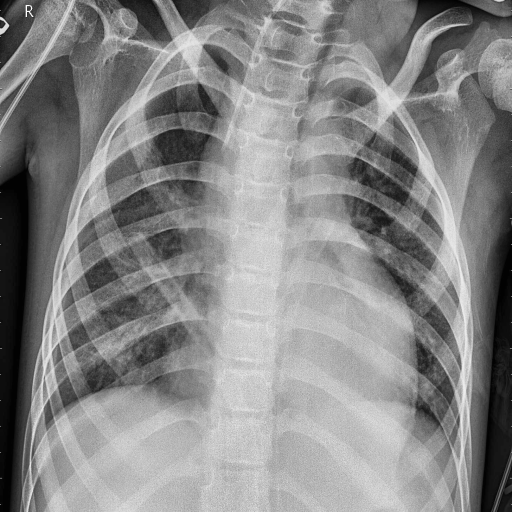
Finding: PNEUMONIA